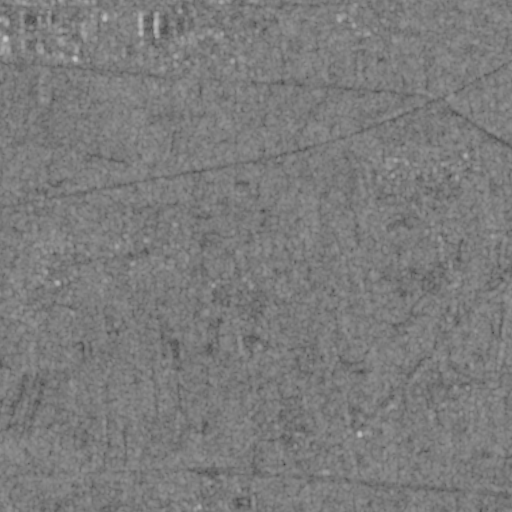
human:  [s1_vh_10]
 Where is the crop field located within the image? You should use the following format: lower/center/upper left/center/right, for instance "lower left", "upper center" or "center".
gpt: The crop field is located in the lower right of the image.
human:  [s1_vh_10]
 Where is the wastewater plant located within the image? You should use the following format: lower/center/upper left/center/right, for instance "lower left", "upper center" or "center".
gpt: The wastewater plant is located in the upper left of the image.
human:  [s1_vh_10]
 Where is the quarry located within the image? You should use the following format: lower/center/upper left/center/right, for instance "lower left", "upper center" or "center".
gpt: There is no quarry in the image.

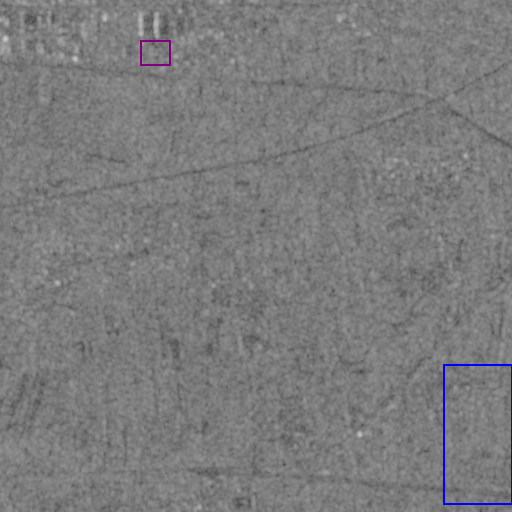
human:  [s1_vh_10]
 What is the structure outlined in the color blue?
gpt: The structure outlined in blue is a crop field.
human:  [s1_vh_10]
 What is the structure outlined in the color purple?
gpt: The structure outlined in purple is a wastewater plant.
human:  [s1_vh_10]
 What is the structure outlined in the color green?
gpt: There is no green outline.